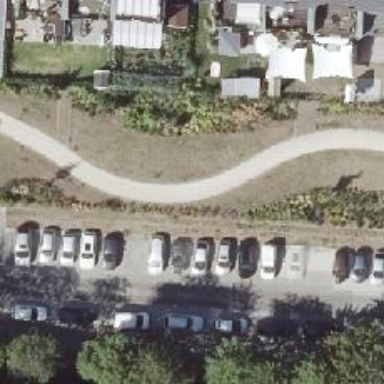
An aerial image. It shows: Compacted footway.